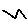
Label: zigzag